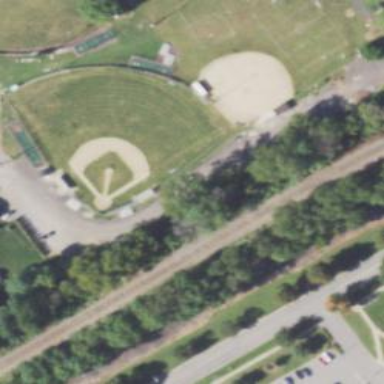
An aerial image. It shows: Baseball pitch for leisure land.